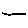
Label: line